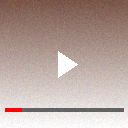
Screen state: on